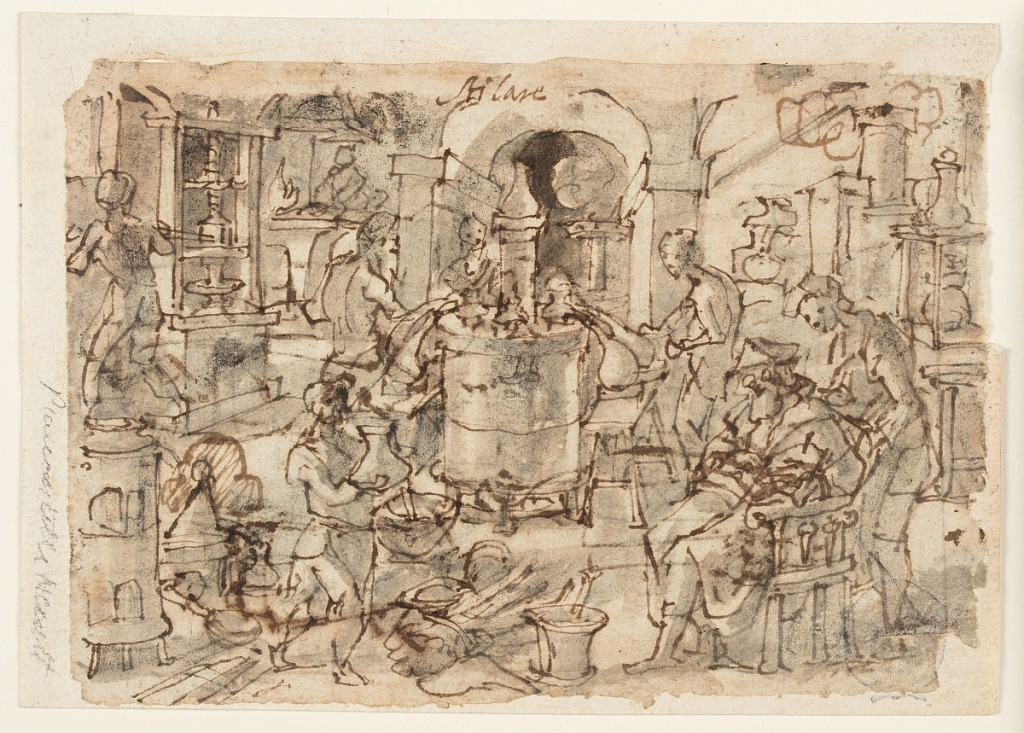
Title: The Invention of Distillation
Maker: Jan van der Straet, called Stradanus, Flemish, 1523–1605
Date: before 1590
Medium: Recto: pen and brown ink, brush and gray wash, black chalk on laid paper Verso: pen and brown ink on laid paper
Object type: Drawing
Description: Recto: View of a busy laboratory with figures using large equipment to heat liquid and condense vapors. At center is a large vessel for heating. In the foreground at right, a seated man reads while a young man stands behind him. At left, a boy holds a mortar and pestle.
Verso: Fives sketches of figures. Three seems to depict female children in aprons worn over long dresses, seen from behind. In the foreground a man in a hat sits in a wooden chair, holding something bulbous (Guaiacum, a plant). He is seen again in the upper part of the sheet, standing and leaning forward with one arm tucked behind his back.